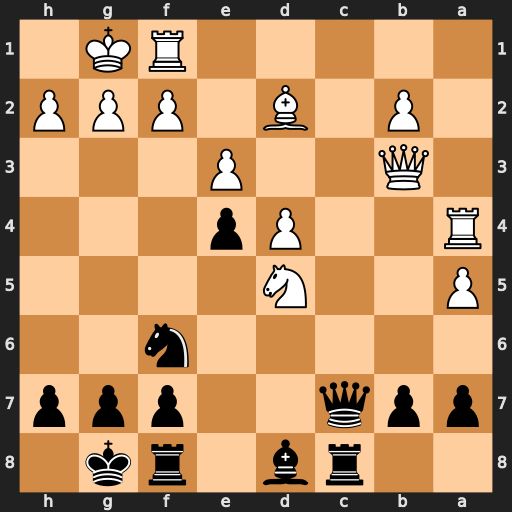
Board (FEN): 2rb1rk1/ppq2ppp/5n2/P2N4/R2Pp3/1Q2P3/1P1B1PPP/5RK1
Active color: b
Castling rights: -
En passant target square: -
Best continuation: Nxd5 Qxd5 Qc2 Bb4 Qxa4 Bxf8 Kxf8